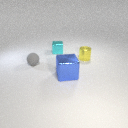
small cyan metal cube behind small gray rubber sphere